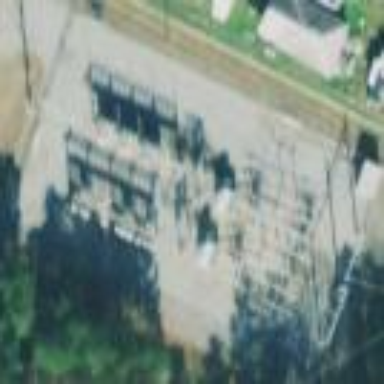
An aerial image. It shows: There is distribution substation enclosed by fence.